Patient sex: M
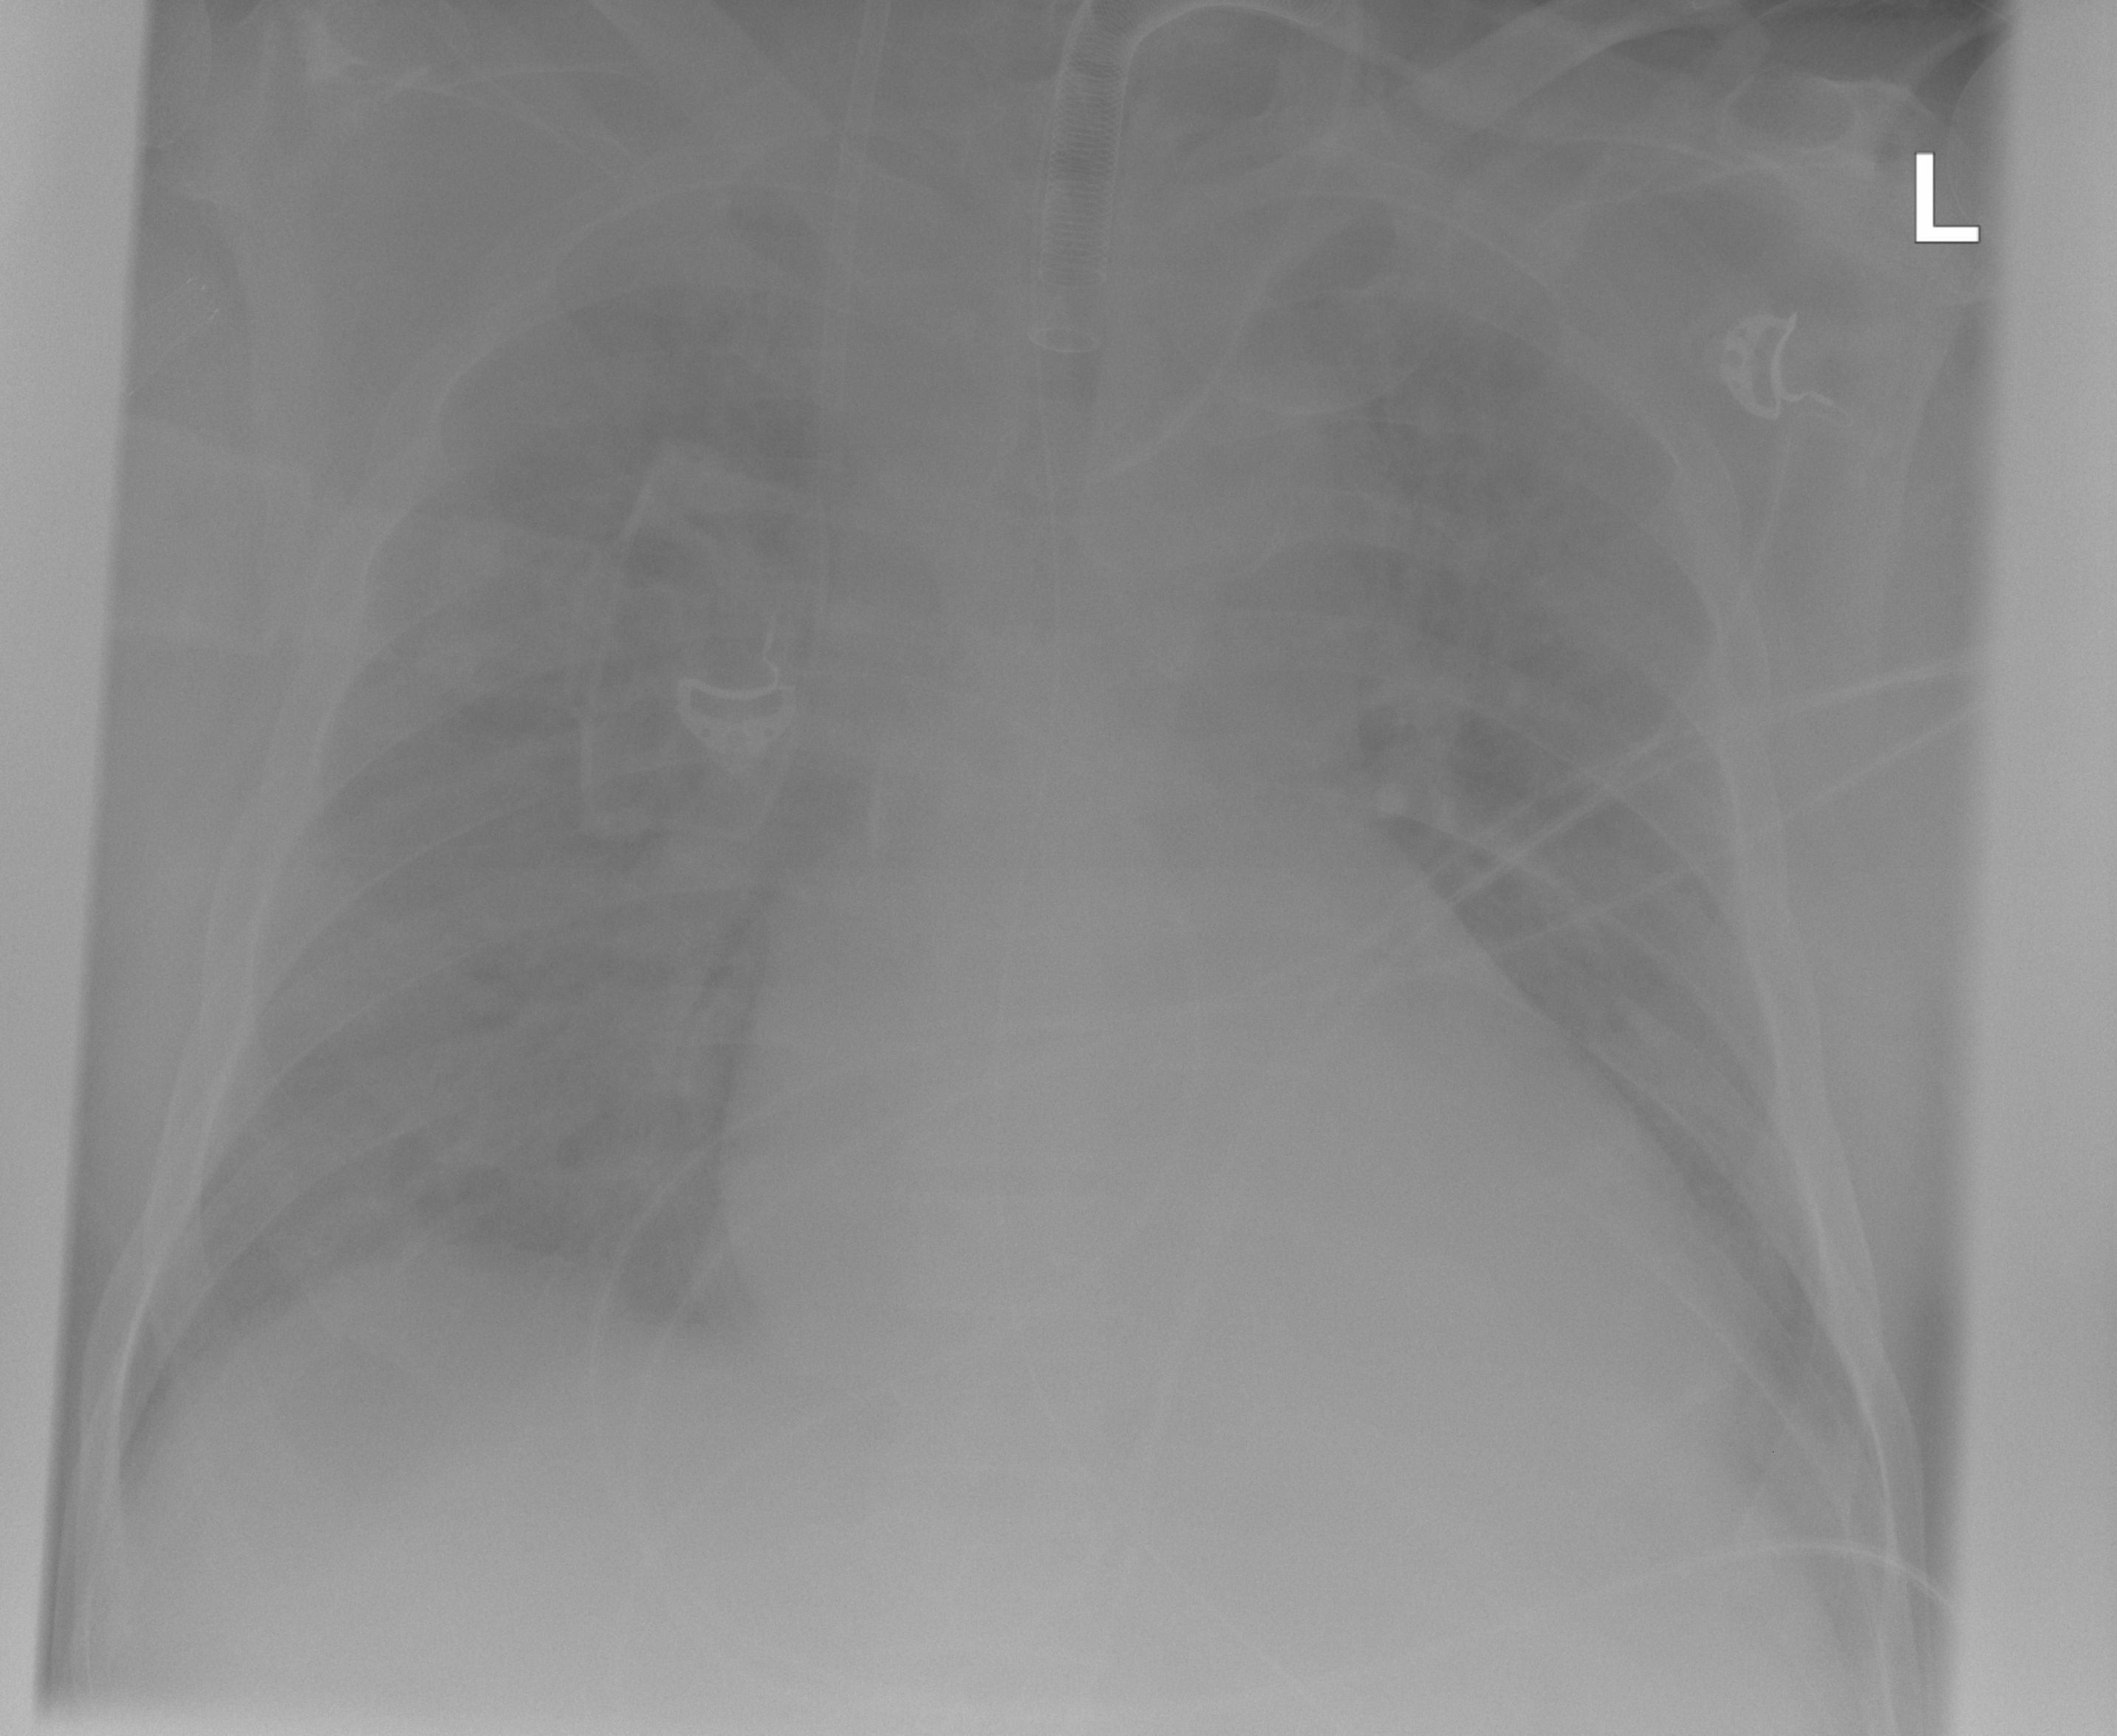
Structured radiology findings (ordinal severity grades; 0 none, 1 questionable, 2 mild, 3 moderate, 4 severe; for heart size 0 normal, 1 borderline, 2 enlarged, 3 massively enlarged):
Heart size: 2
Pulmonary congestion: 2
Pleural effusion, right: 0
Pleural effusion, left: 0
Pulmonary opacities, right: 2
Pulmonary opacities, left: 2
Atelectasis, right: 2
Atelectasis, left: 2